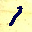
Label: 1